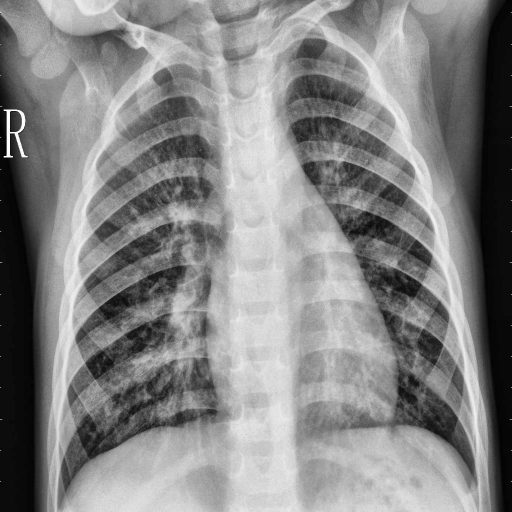
Finding: PNEUMONIA